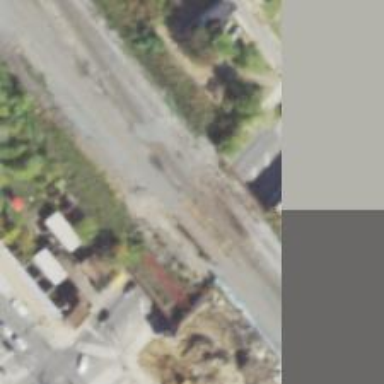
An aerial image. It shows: Railway yard in service.